Question: I am wondering if this is possible to do this R .
I have one data as SpatialLinesDataFrame and another as spatialPolygonDataFrame. Is it possible to overlay these two data ?
When I try to overlay these I get the following error:
'''
jd <- overlay(res,hello)
Error in function (classes, fdef, mtable) : unable to find an inherited method for function
'overlay' for signature '"SpatialLinesDataFrame", "SpatialPolygonsDataFrame"'
'''
In the above code res is the SpatialLinesDataFrame and hello is SpatialPolygonDataFrame.
I have an shapefile and then I have data points with x,yand z
coordinates. I want to show the contour lines on the shapefile.
The procedure I used is using akima package to do the interpolation. The
code I used to interpolate is
'''
fld <- interp(x,y,z)
'''
Then I changed this to spatial object by using following code:
'''
res <-ContourLines2SLDF(contourLines(fld))
'''
The above command would store the contourlines as spatial data.
Then I read the shapefile and I plot both shapefile and res as follows:
'''
p1 <-
spplot(hello,sp.layout=list(list("sp.lines",res)),col="blue",lwd=0,fill="grey",colorkey=F)
p1
'''
"hello" is my shapefile and "res" is the object I created as shown above.
The problem is contour stored in "res" extends beyond the shapefile. So I
want to clip that contour with the shapefile and only display the contour
within the shapefile area.
So I am looking for a way to clip the contour layer with the polygon layer.
I have attached the image I got with my code.

In the image you can see the lines out of the shapefile. I also want to know
how can I display the contour levels on the map.
Thank you so much.
Jdbaba
I also want to know what does overlay does exactly. Does it intersect the area of both the data ?
Thank you.
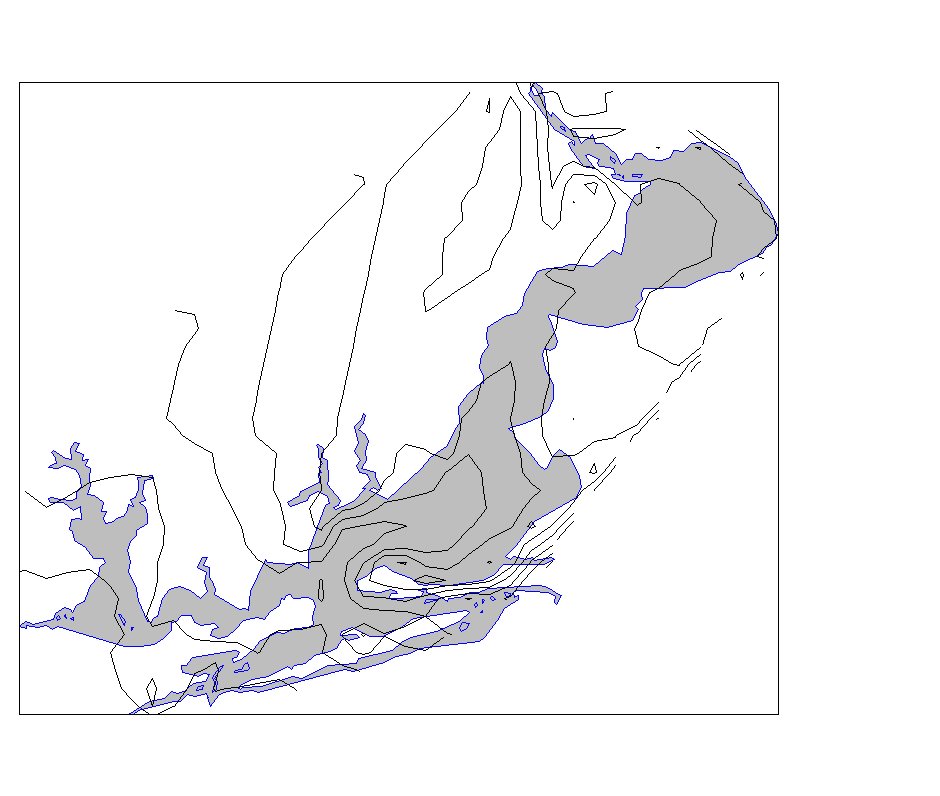
Answer: It sounds like you're trying to clip your lines to the polygon extent. Use 'gIntersection' from the 'rgeos' package. Here's a reproducible example:
'''
library(rgeos)
xx <- SpatialPoints(coords=matrix(data=c(0,0), nrow=1))
xx <- gBuffer(spgeom=xx, width=1)
yy <- SpatialLines(list(Lines(Line(matrix(c(-1,1,-1,1), nrow=2)), ID=1)))
zz <- gIntersection(yy, xx)
'''
You can overlay the plot like so:
'''
plot(xx)
plot(zz, add = TRUE, col = "blue")
'''